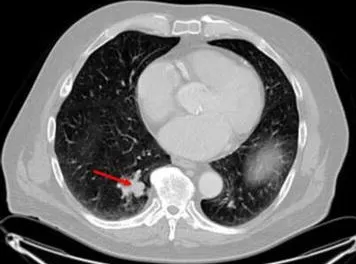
CT scan of chest. Red arrow indicates lung metastasis. PET scan and CT chest, abdomen and pelvis were only positive for the isolated lung metastasis.
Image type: radiology (ct)